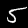
Digit: 5